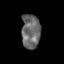
Tissue: skin
Cell type: Epithelial cells
Senescence score: 0.1859
Nuclear area (px): 630
Mean DAPI intensity: 104.567